Field crop: maize
Growth stage: 2
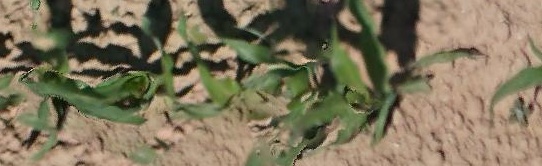
Species: maize